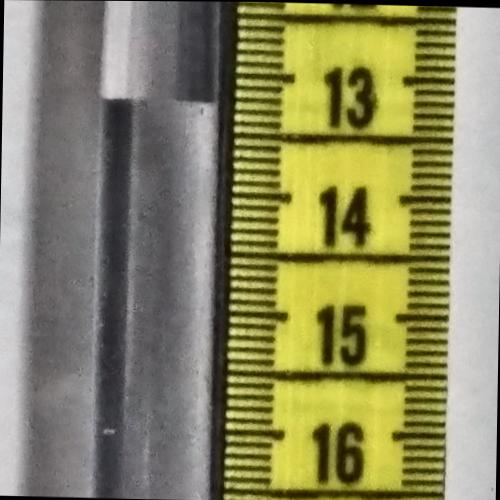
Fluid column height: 13.2 cm